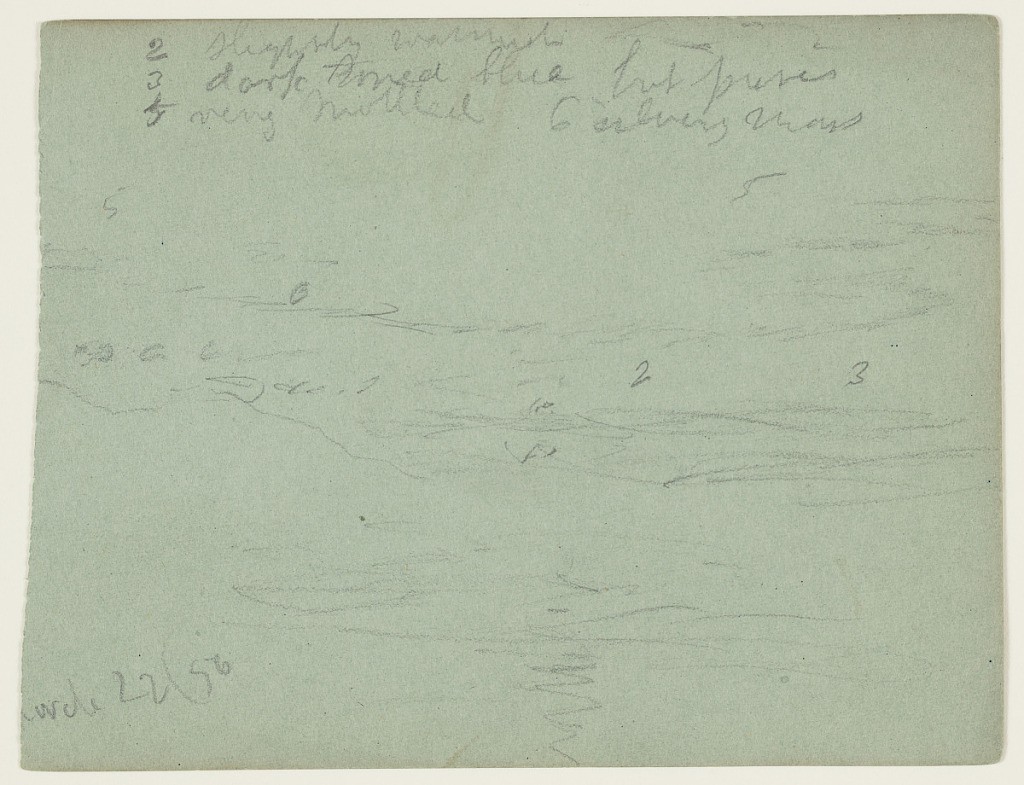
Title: Clouds over Mountains
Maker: Frederic Edwin Church, American, 1826–1900
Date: March 22, 1856
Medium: Graphite on green wove paper; verso: graphite
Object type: Drawing
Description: Loose landscape sketch showing a view of a vibrant sunset over a mountainous landscape, seemingly with a lake at lower center.The sky, with its layered, wispy clouds, occupies the upper half of the composition, while the contour of a rugged mountain ridge is visible at center left. Below, the surface of a lake appears to reflect the clouds above.

Verso: List of numbered notations explicating colors and appearances of features in an adjacent drawing.